Field crop: tomato
Growth stage: 1
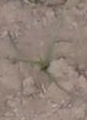
Species: cyperus